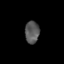
Tissue: skin
Cell type: Epithelial cells
Senescence score: 0.6932
Nuclear area (px): 313
Mean DAPI intensity: 87.371